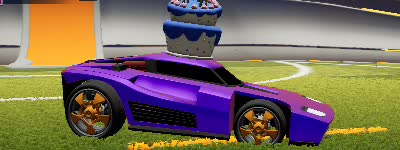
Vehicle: breakout